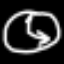
Label: clock